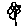
Label: flower